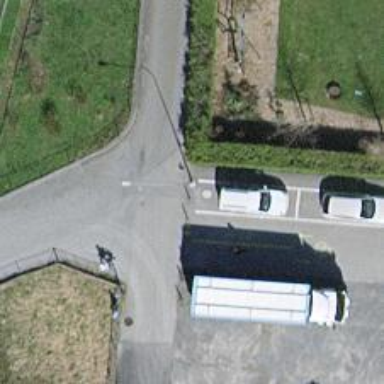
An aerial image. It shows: Bollard.